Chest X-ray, AP view. Patient: 46 years old, sex M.
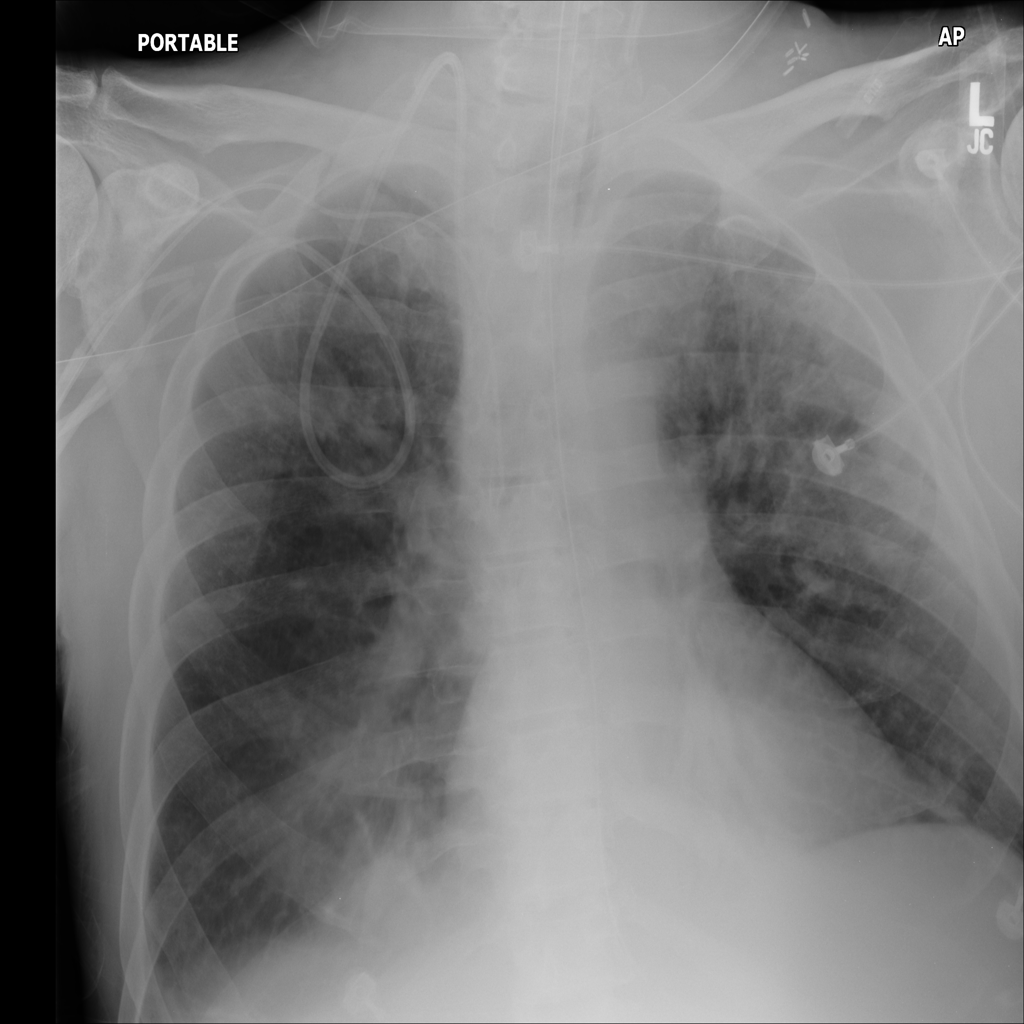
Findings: Infiltration